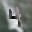
Label: 4